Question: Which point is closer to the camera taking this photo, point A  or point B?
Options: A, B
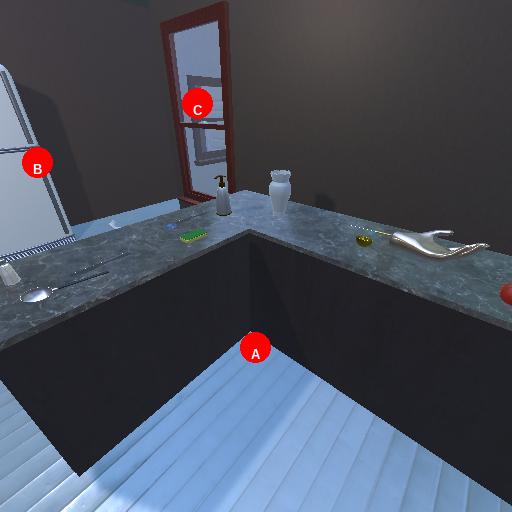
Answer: A